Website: bh-photo
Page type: account-selection
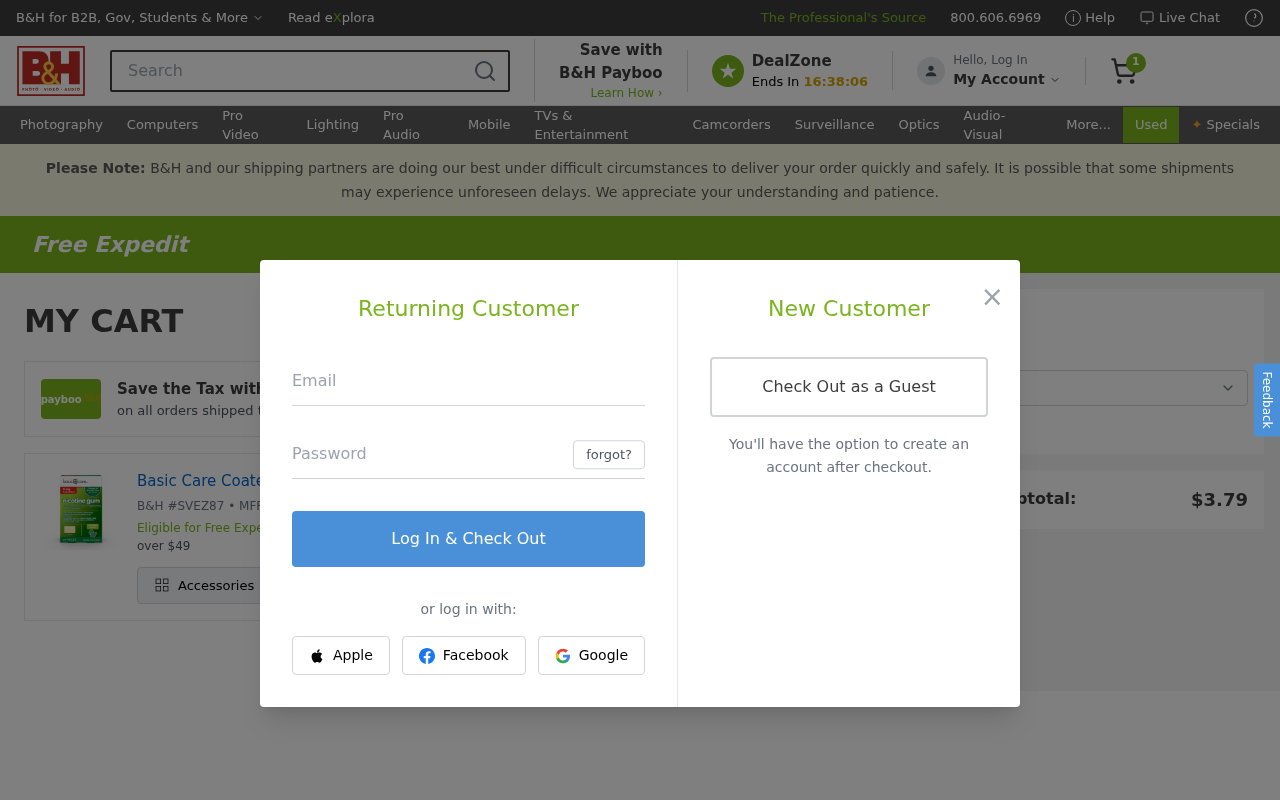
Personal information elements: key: PII_EMAIL
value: kyle_anderson@yahoo.com
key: PII_POSTCODE
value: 25296
Product elements: key: PRODUCT1_NAME
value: Basic Care Coated Nicotine Polacrilex Gum, 4 mg (nicotine), Mint Flavor, Stop Smoking Aid, 20 Count
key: PRODUCT1_QUANTITY
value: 1
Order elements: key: ORDER_NUM_ITEMS
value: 1
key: ORDER_SUBTOTAL
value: $3.79
Search elements: key: HEADER_SEARCH
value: Search
Other elements: key: BH_ITEM_NUMBER
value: SVEZ87
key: MFR_NUMBER
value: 40685X